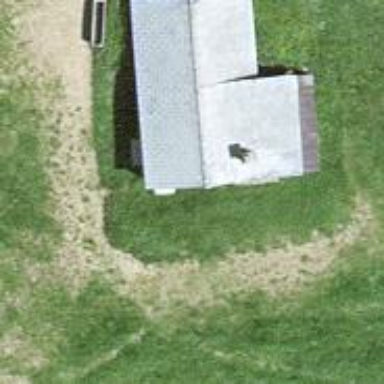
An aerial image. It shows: Bench.